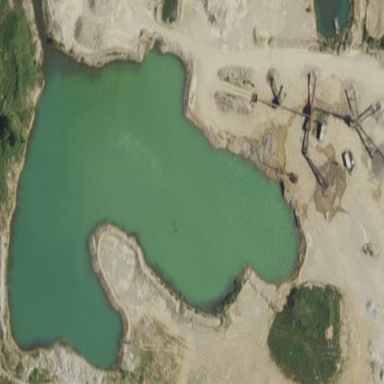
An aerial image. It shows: Settling basin with natural water.